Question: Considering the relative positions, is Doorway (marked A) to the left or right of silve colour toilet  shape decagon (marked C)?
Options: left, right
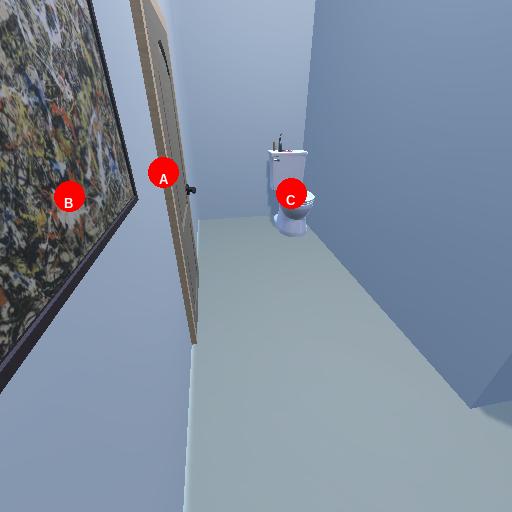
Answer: left